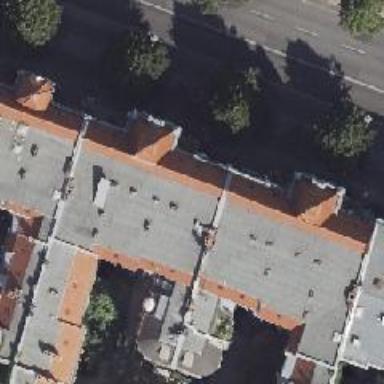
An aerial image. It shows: Pub.